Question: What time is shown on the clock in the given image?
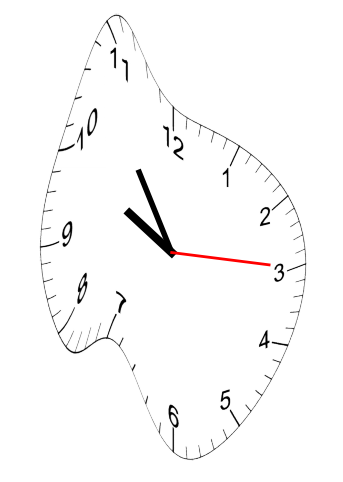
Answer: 09:54:15